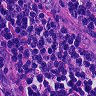
Metastatic tissue present: no